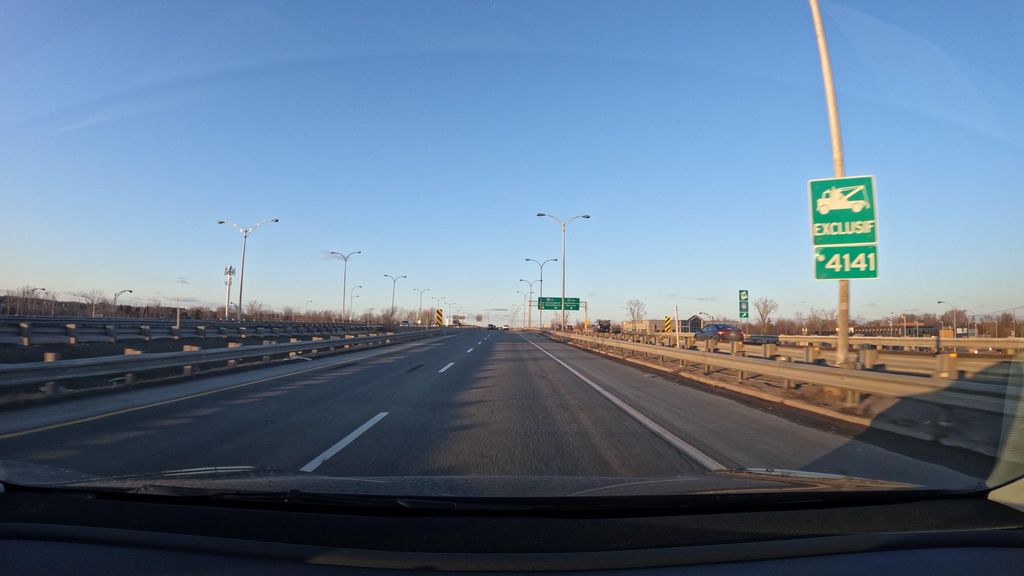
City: montreal